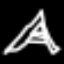
Label: The Eiffel Tower